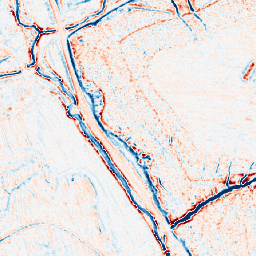
Category: edge_preserving
Decomposition family: bilateral
Decomposition parameters: d: 9
sigma_color: 100
sigma_space: 25
Upsampling method: area
Upsampling parameters: scale: 2
Upsampling scale: 2